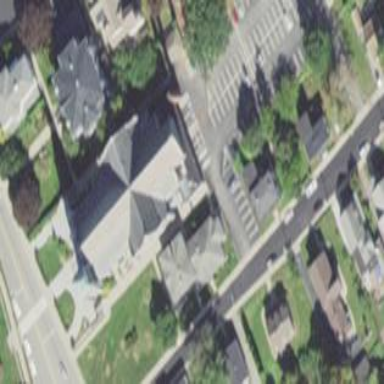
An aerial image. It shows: Building that is place of worship.